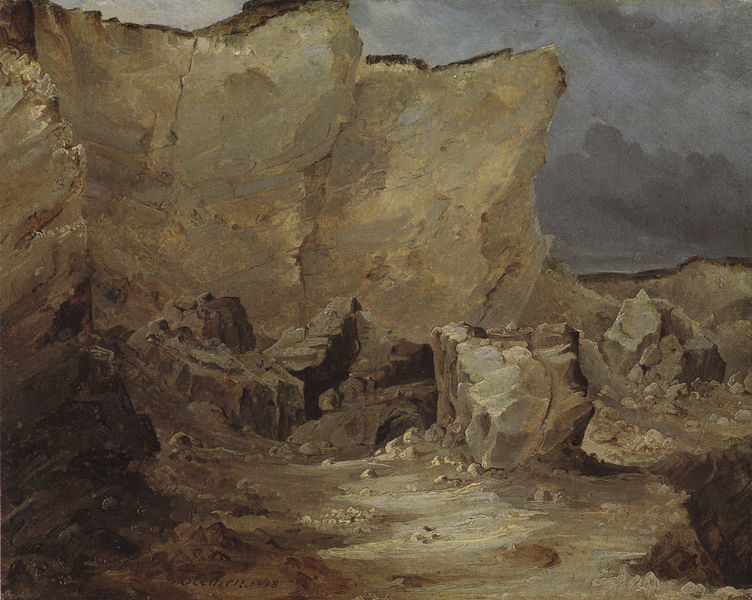
Titel: Kreidefelsen auf Rügen
Künstler: Karl Blechen
Standort: Cottbus
Institution: Schloss Branitz
Schlagwörter: berg, blau, dunkel, felsen, gemälde, gestein, gewitter, himmel, meer, schatten, wasser, wolken, gelb, impressionismus, landschaft, ocker, braun, grau, kreide, licht, nacht, schwarz, weiss, gras, weg, wolke, beige, malerei, wand, stein, steine, signatur, öl, bach, einsamkeit, ferne, horizont, kalt, natur, wind, einsam, pastos, saum, höhle, erdig, ruhe, düster, datierung, berge, fels, felswand, gebirge, klippen, leer, leere, wüste, schattierung, geröll, massiv, idylle, romantik, angst, sturm, turner, unwetter, wetter, wild, finster, gris, stimmung, hoch, leuchten, klippe, kante, flussbett, blanc, gefahr, strich, pinsel, hölle, karg, felsbrocken, lichtspiele, brocken, caspar david friedrich, israel, jerusalem, ciel, nature, paysage, peinture, arabien, aufgetürmt, schroff, ocre, riss, formation, dumm, bruch, steinbruch, rocher, spalt, abweisend, blechen, unbelebt, grotte, scène, falaise, steine gebirge, steucher, streucher, 1898, clair-obscur, pinselstric, abgeschieden#